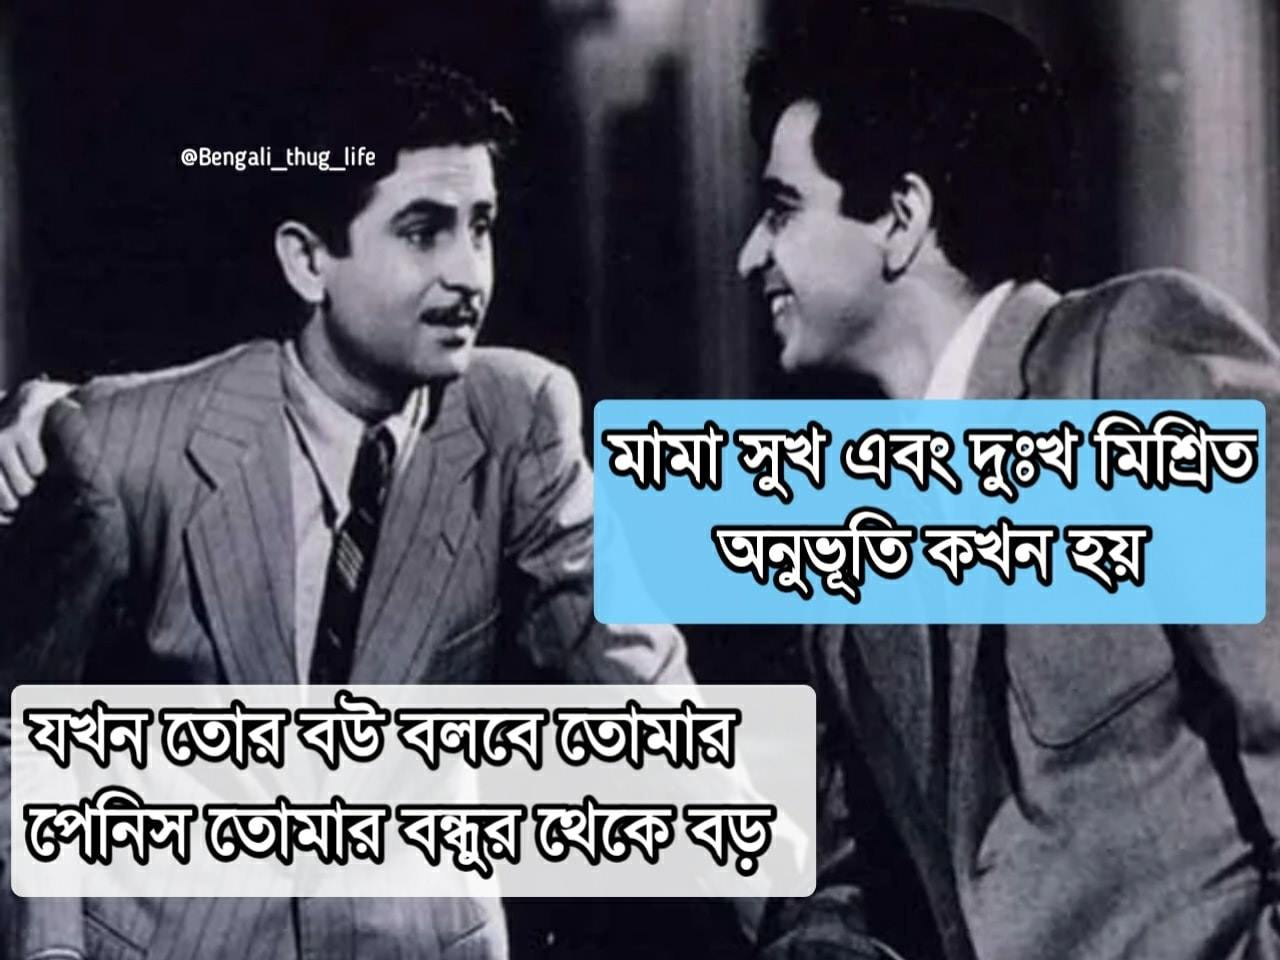
Caption: মামা সুখ এবং দুঃখ মিশ্রিত অনুভূতি কখন হয়     যখন তোর বউ বলবে তোমার পেনিস তোমার বন্ধুর থেকে বড়
Label: hate